Interaction volume radius: 10 \u00c5
Interaction volume height: 15 \u00c5
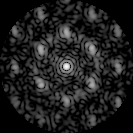
Disorder parameter: 0.526